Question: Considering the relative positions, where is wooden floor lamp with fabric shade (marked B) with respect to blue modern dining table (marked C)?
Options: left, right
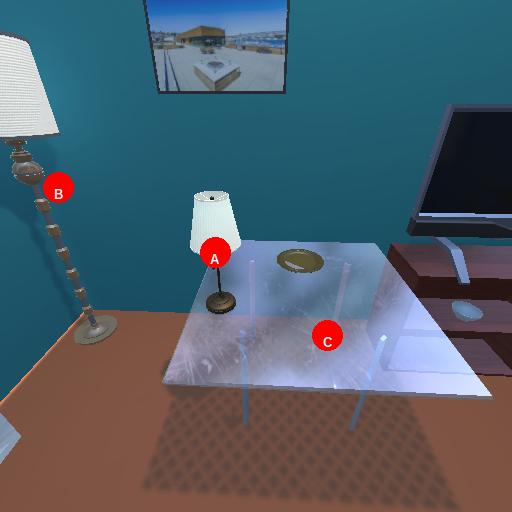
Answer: left